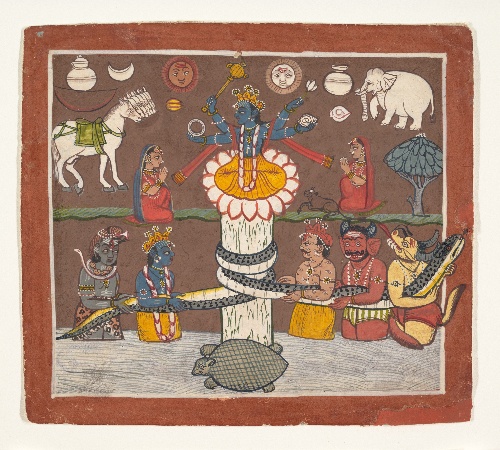
Date: ca. 1780–90
Object type: Painting
Classification: Paintings
Medium: Ink and opaque watercolor on paper
Culture: India (Punjab Hill, Mandi)
Dimensions: 6 7/8 x 7 11/16 in. (17.5 x 19.5 cm)
Department: Asian Art
Credit line: Gift of Mr. and Mrs. Alvin N. Haas, 1977
Accession year: 1977
Repository: Metropolitan Museum of Art, New York, NY
Tags: Elephants|Snakes|Turtles|Demons|Vishnu